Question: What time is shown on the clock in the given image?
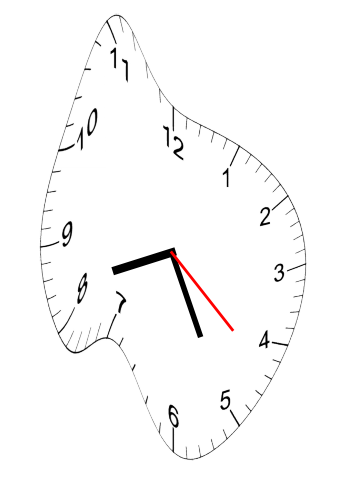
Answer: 08:25:22